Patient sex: F
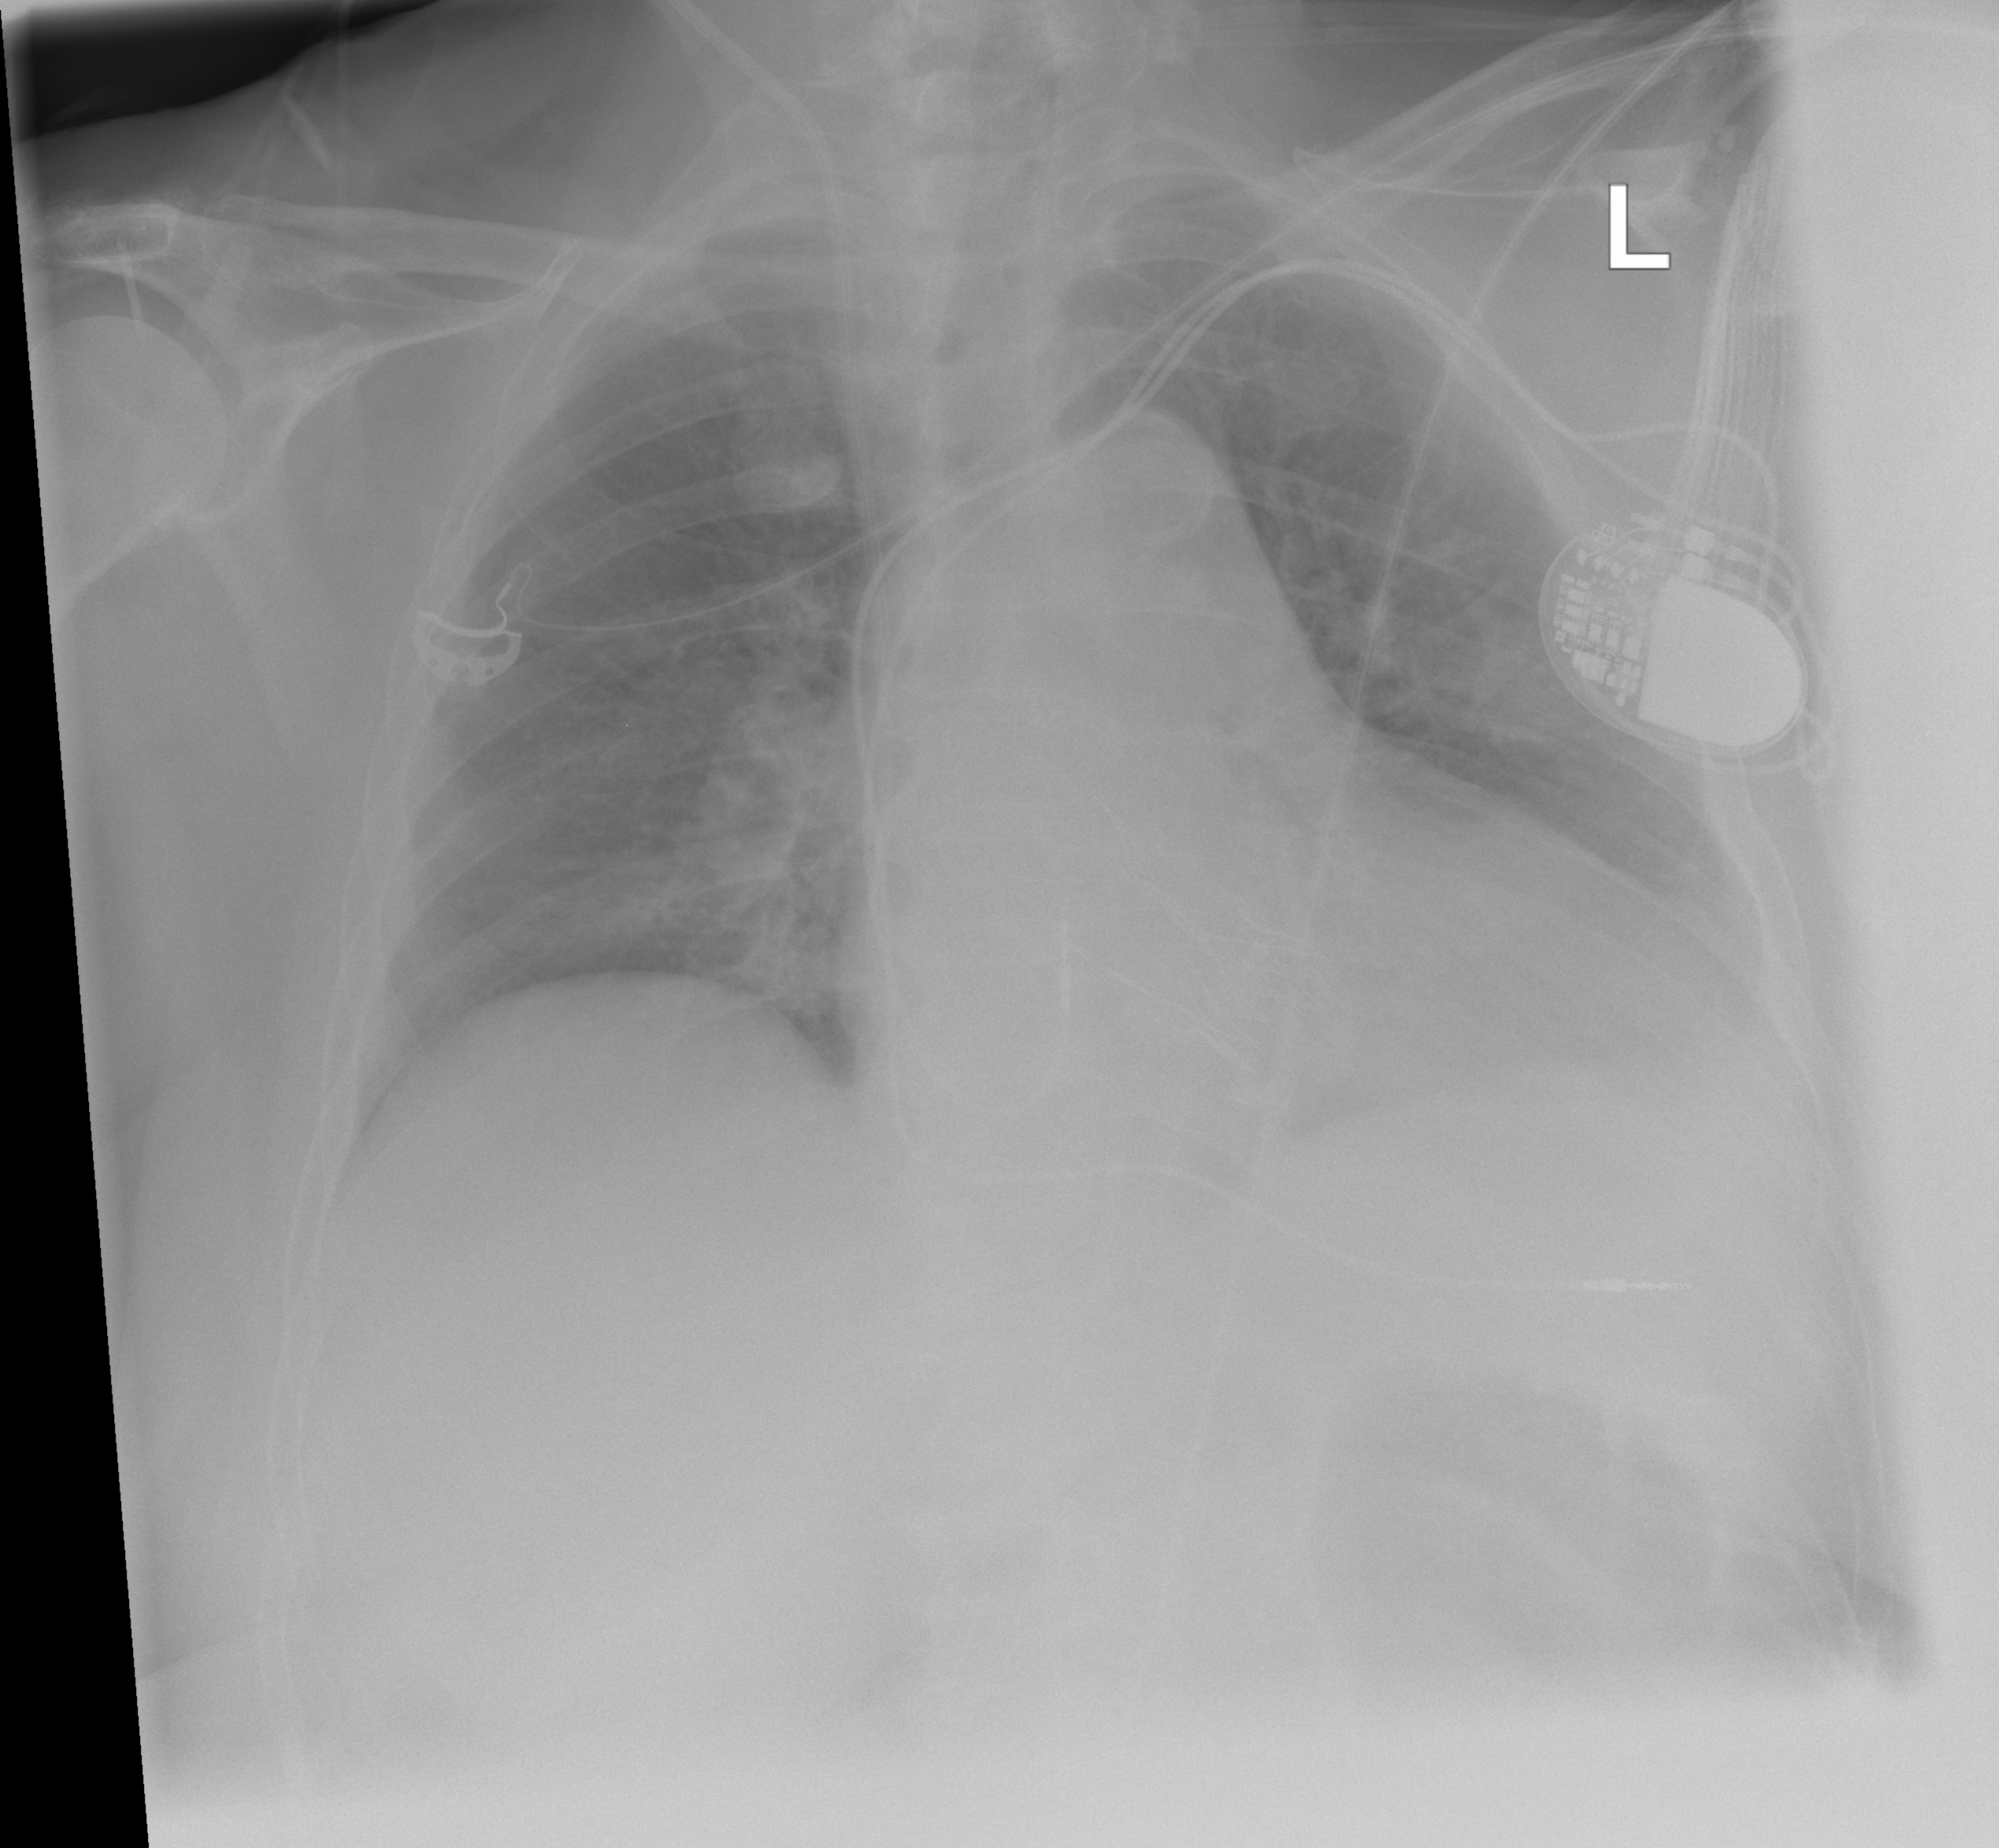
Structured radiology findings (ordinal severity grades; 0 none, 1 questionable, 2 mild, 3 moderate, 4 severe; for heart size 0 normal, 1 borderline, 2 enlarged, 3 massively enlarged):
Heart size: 1
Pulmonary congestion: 1
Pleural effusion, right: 0
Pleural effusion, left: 0
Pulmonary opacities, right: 0
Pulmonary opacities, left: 0
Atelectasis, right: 0
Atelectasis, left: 0